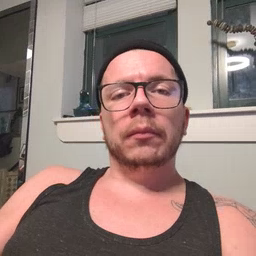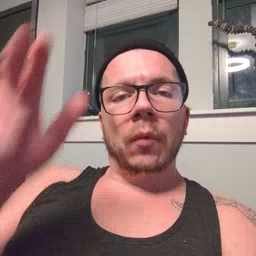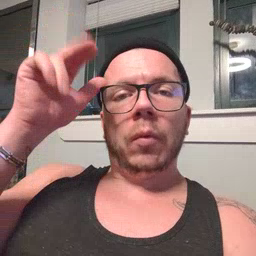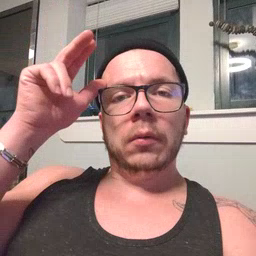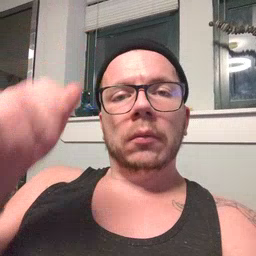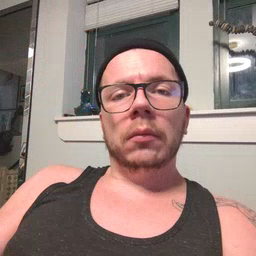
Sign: horse